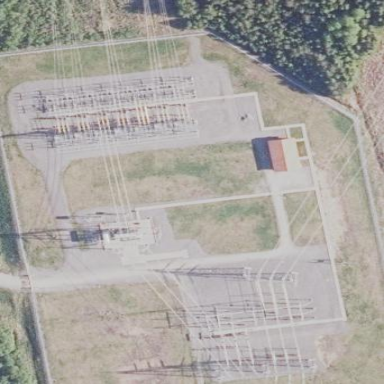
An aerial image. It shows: Transmission-level power substation.